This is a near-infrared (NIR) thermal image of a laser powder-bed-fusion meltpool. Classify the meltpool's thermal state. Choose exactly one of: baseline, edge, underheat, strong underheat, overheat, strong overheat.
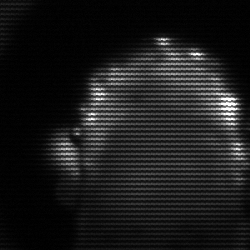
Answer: baseline